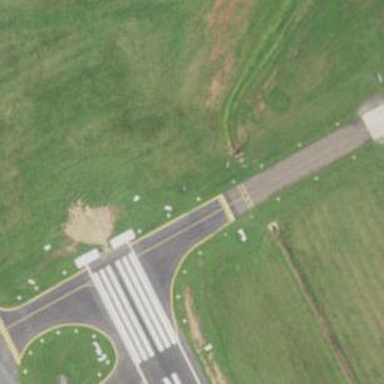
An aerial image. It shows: Image of taxiway at airport.